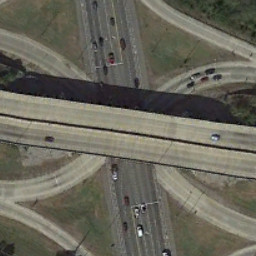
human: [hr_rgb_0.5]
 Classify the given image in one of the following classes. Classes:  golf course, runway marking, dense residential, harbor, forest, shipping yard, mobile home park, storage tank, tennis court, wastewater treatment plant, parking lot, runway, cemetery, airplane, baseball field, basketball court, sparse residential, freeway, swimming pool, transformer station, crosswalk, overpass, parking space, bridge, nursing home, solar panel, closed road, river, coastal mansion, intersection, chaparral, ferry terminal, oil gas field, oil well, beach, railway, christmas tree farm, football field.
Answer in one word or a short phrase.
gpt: overpass